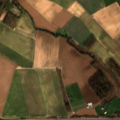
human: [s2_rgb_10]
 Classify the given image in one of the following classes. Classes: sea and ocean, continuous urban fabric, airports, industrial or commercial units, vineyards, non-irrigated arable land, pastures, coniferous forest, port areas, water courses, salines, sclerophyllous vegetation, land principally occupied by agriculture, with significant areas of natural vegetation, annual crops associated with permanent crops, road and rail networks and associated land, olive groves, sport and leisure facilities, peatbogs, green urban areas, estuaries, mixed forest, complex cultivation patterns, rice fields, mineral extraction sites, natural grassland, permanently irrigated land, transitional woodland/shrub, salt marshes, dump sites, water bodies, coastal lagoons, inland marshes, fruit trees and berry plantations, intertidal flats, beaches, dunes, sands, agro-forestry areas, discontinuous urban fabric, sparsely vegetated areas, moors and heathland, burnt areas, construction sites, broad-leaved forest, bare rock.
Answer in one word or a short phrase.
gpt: non-irrigated arable land, complex cultivation patterns, broad-leaved forest